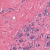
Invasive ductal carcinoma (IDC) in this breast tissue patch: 0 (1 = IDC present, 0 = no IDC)